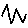
Label: zigzag